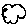
Label: cloud